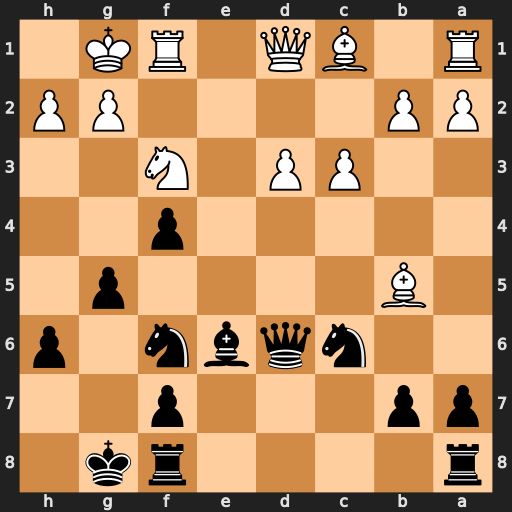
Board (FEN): r4rk1/pp3p2/2nqbn1p/1B4p1/5p2/2PP1N2/PP4PP/R1BQ1RK1
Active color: b
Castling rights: -
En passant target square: -
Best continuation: Qc5+ Kh1 Qxb5